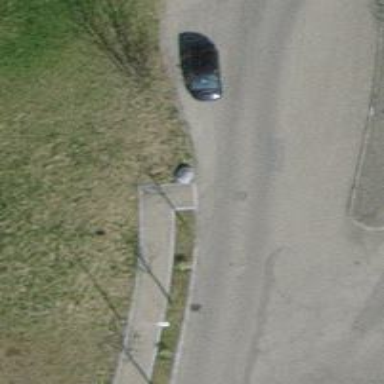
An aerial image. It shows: Raised kerb.